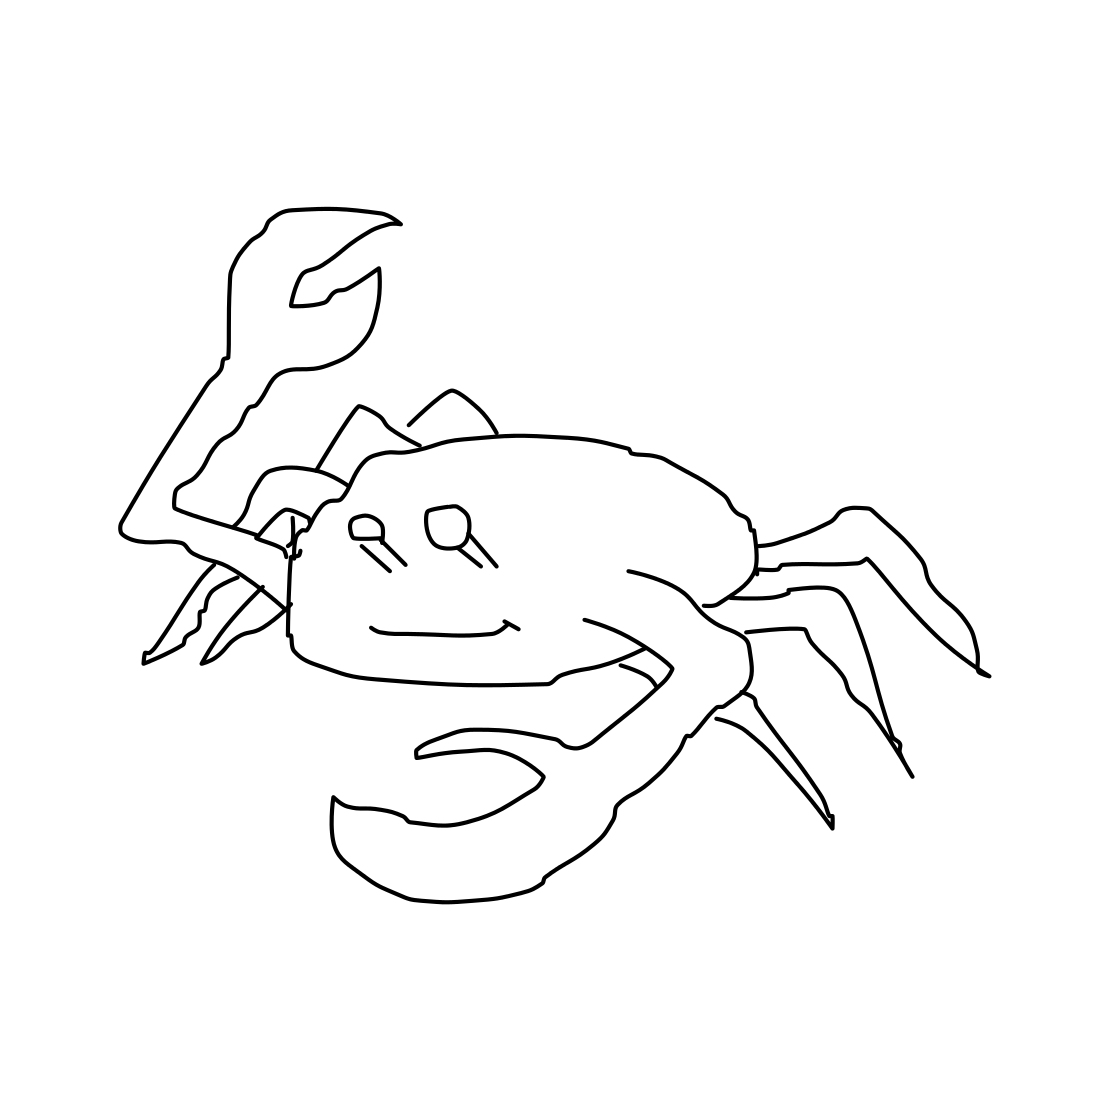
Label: crab